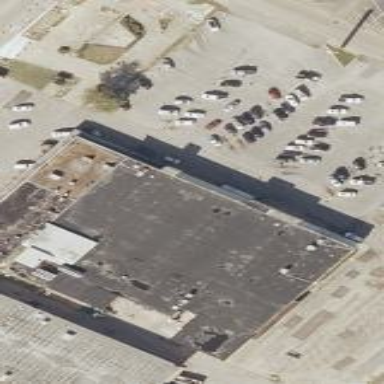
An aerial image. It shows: Building that houses supermarket.